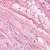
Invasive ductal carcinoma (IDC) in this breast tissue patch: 0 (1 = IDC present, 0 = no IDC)